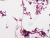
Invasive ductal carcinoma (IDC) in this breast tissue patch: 0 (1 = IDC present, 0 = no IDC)